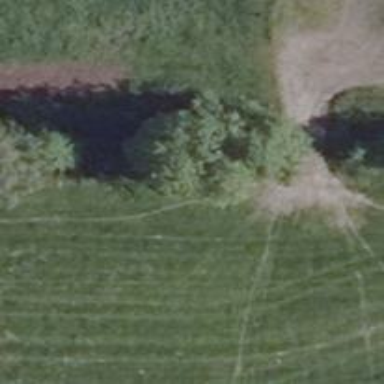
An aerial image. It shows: Row of trees in natural setting.